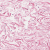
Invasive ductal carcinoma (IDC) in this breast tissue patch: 0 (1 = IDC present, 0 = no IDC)